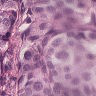
Metastatic tissue present: yes